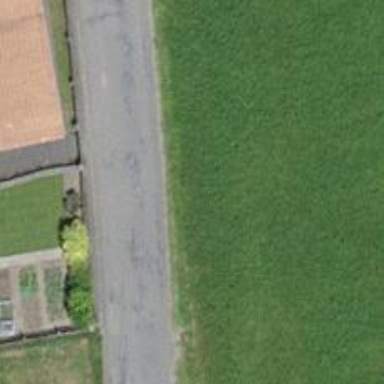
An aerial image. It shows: Residential road with asphalt surface.